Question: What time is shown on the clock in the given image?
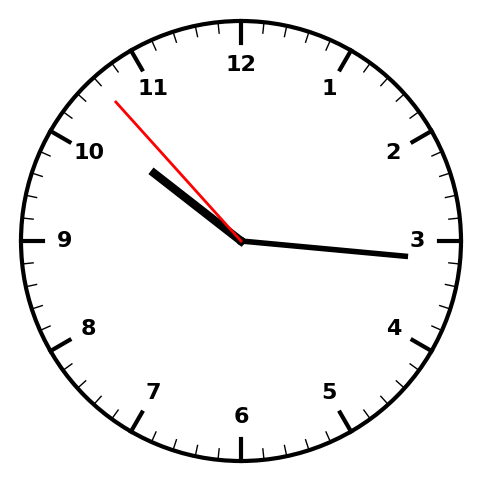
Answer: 10:15:53